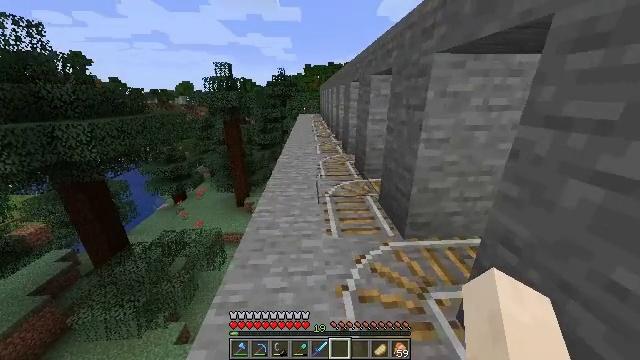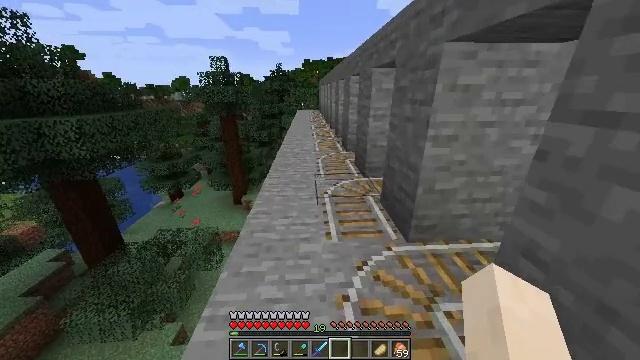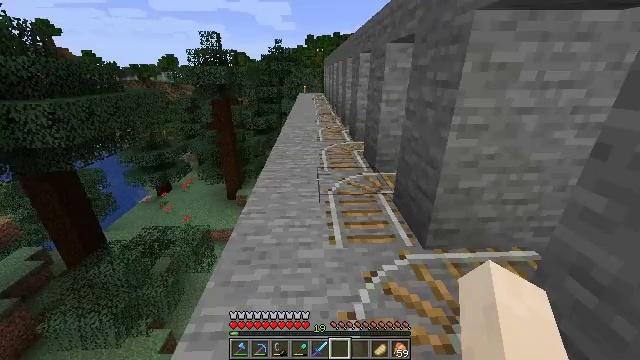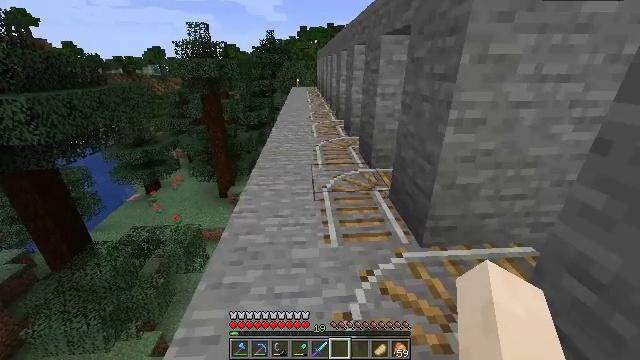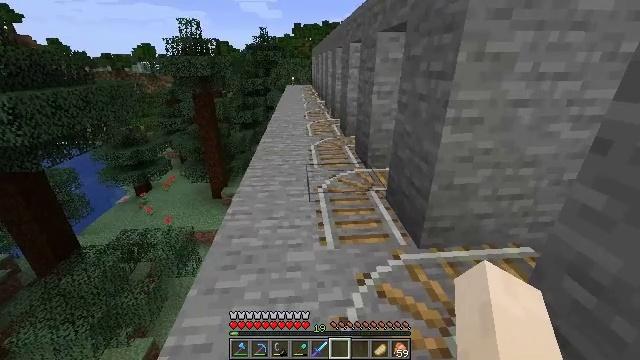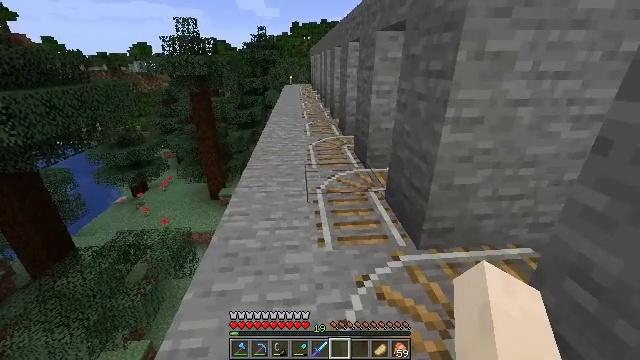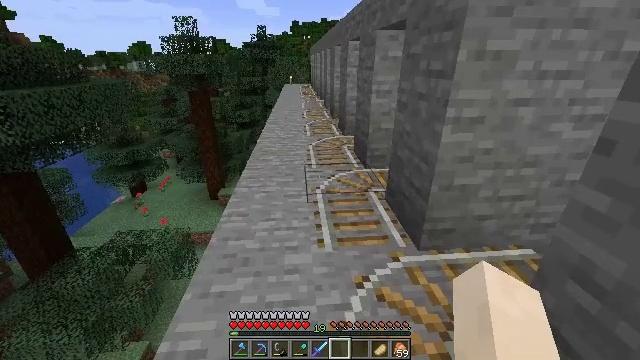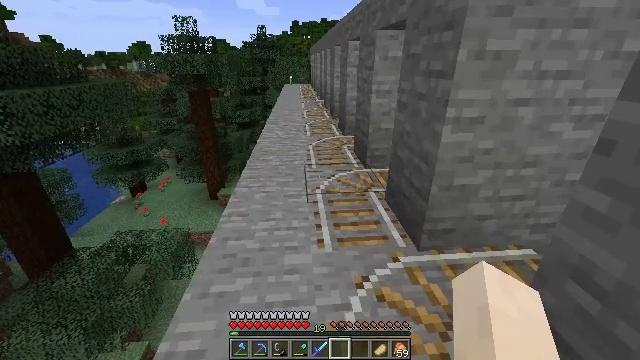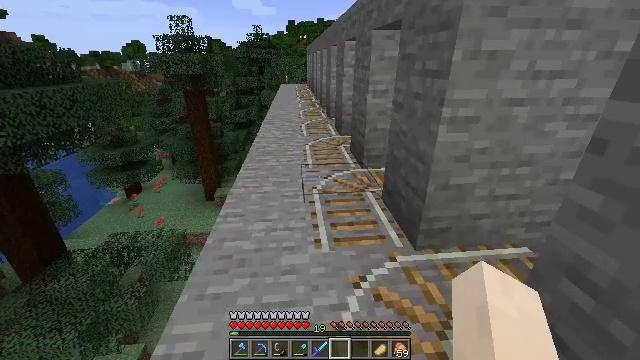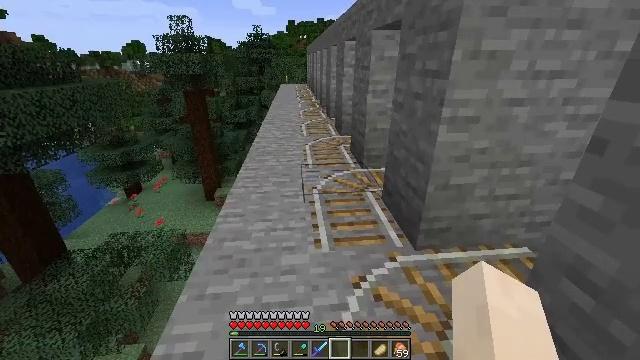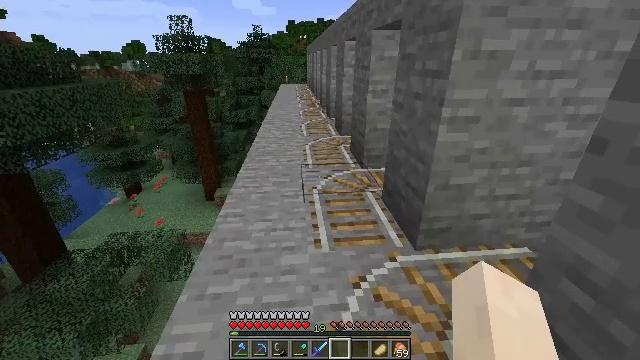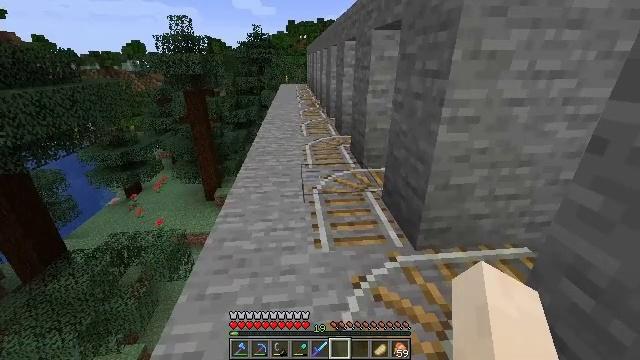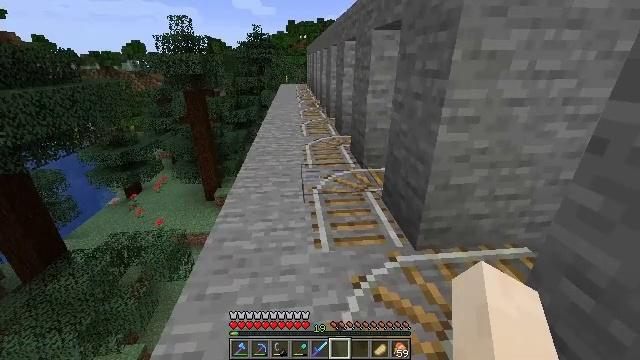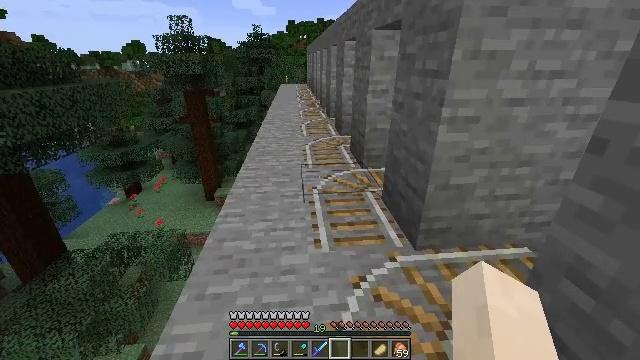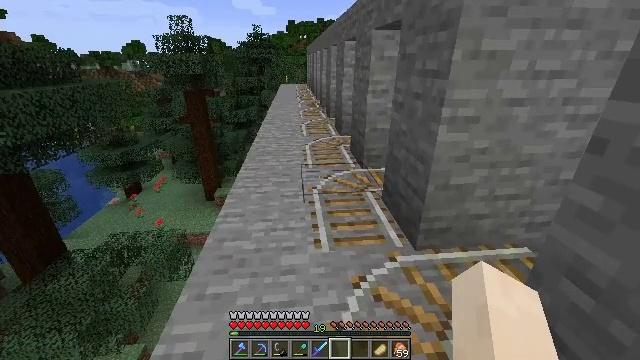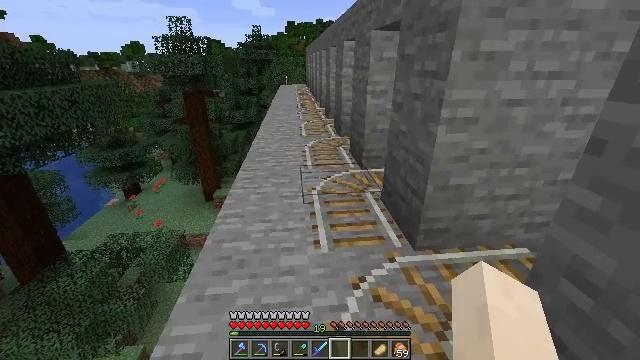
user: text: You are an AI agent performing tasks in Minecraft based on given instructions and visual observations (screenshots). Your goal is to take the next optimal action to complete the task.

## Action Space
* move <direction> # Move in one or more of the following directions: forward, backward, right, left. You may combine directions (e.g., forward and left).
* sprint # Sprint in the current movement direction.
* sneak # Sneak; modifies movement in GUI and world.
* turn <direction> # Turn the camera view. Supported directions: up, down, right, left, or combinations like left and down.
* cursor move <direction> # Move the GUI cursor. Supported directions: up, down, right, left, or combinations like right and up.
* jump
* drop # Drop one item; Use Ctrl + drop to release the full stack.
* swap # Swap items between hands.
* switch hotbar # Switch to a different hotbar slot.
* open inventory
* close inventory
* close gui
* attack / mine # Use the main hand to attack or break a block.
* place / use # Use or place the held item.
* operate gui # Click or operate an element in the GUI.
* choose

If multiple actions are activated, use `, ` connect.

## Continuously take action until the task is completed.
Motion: motion action
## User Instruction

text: Open the crafting table to craft a smooth stone slab.
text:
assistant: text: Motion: no_op
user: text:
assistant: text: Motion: turn left and down
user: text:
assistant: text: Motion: turn right
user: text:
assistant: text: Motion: turn right
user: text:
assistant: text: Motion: no_op
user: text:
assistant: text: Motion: no_op
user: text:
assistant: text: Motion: no_op
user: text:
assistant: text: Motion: no_op
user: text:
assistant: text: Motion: no_op
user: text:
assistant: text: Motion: no_op
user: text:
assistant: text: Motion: no_op
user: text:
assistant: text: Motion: no_op
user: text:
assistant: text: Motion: no_op
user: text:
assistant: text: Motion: no_op
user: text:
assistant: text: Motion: no_op
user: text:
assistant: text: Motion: turn right and up
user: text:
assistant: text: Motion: turn right
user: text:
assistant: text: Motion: no_op
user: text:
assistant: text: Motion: no_op
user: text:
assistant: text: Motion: no_op
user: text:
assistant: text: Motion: no_op
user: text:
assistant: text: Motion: no_op
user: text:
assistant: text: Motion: no_op
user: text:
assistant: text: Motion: no_op
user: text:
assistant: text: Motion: no_op
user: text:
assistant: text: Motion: no_op
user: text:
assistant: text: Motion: no_op
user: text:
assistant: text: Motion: no_op
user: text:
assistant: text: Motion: no_op
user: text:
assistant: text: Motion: no_op